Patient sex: M
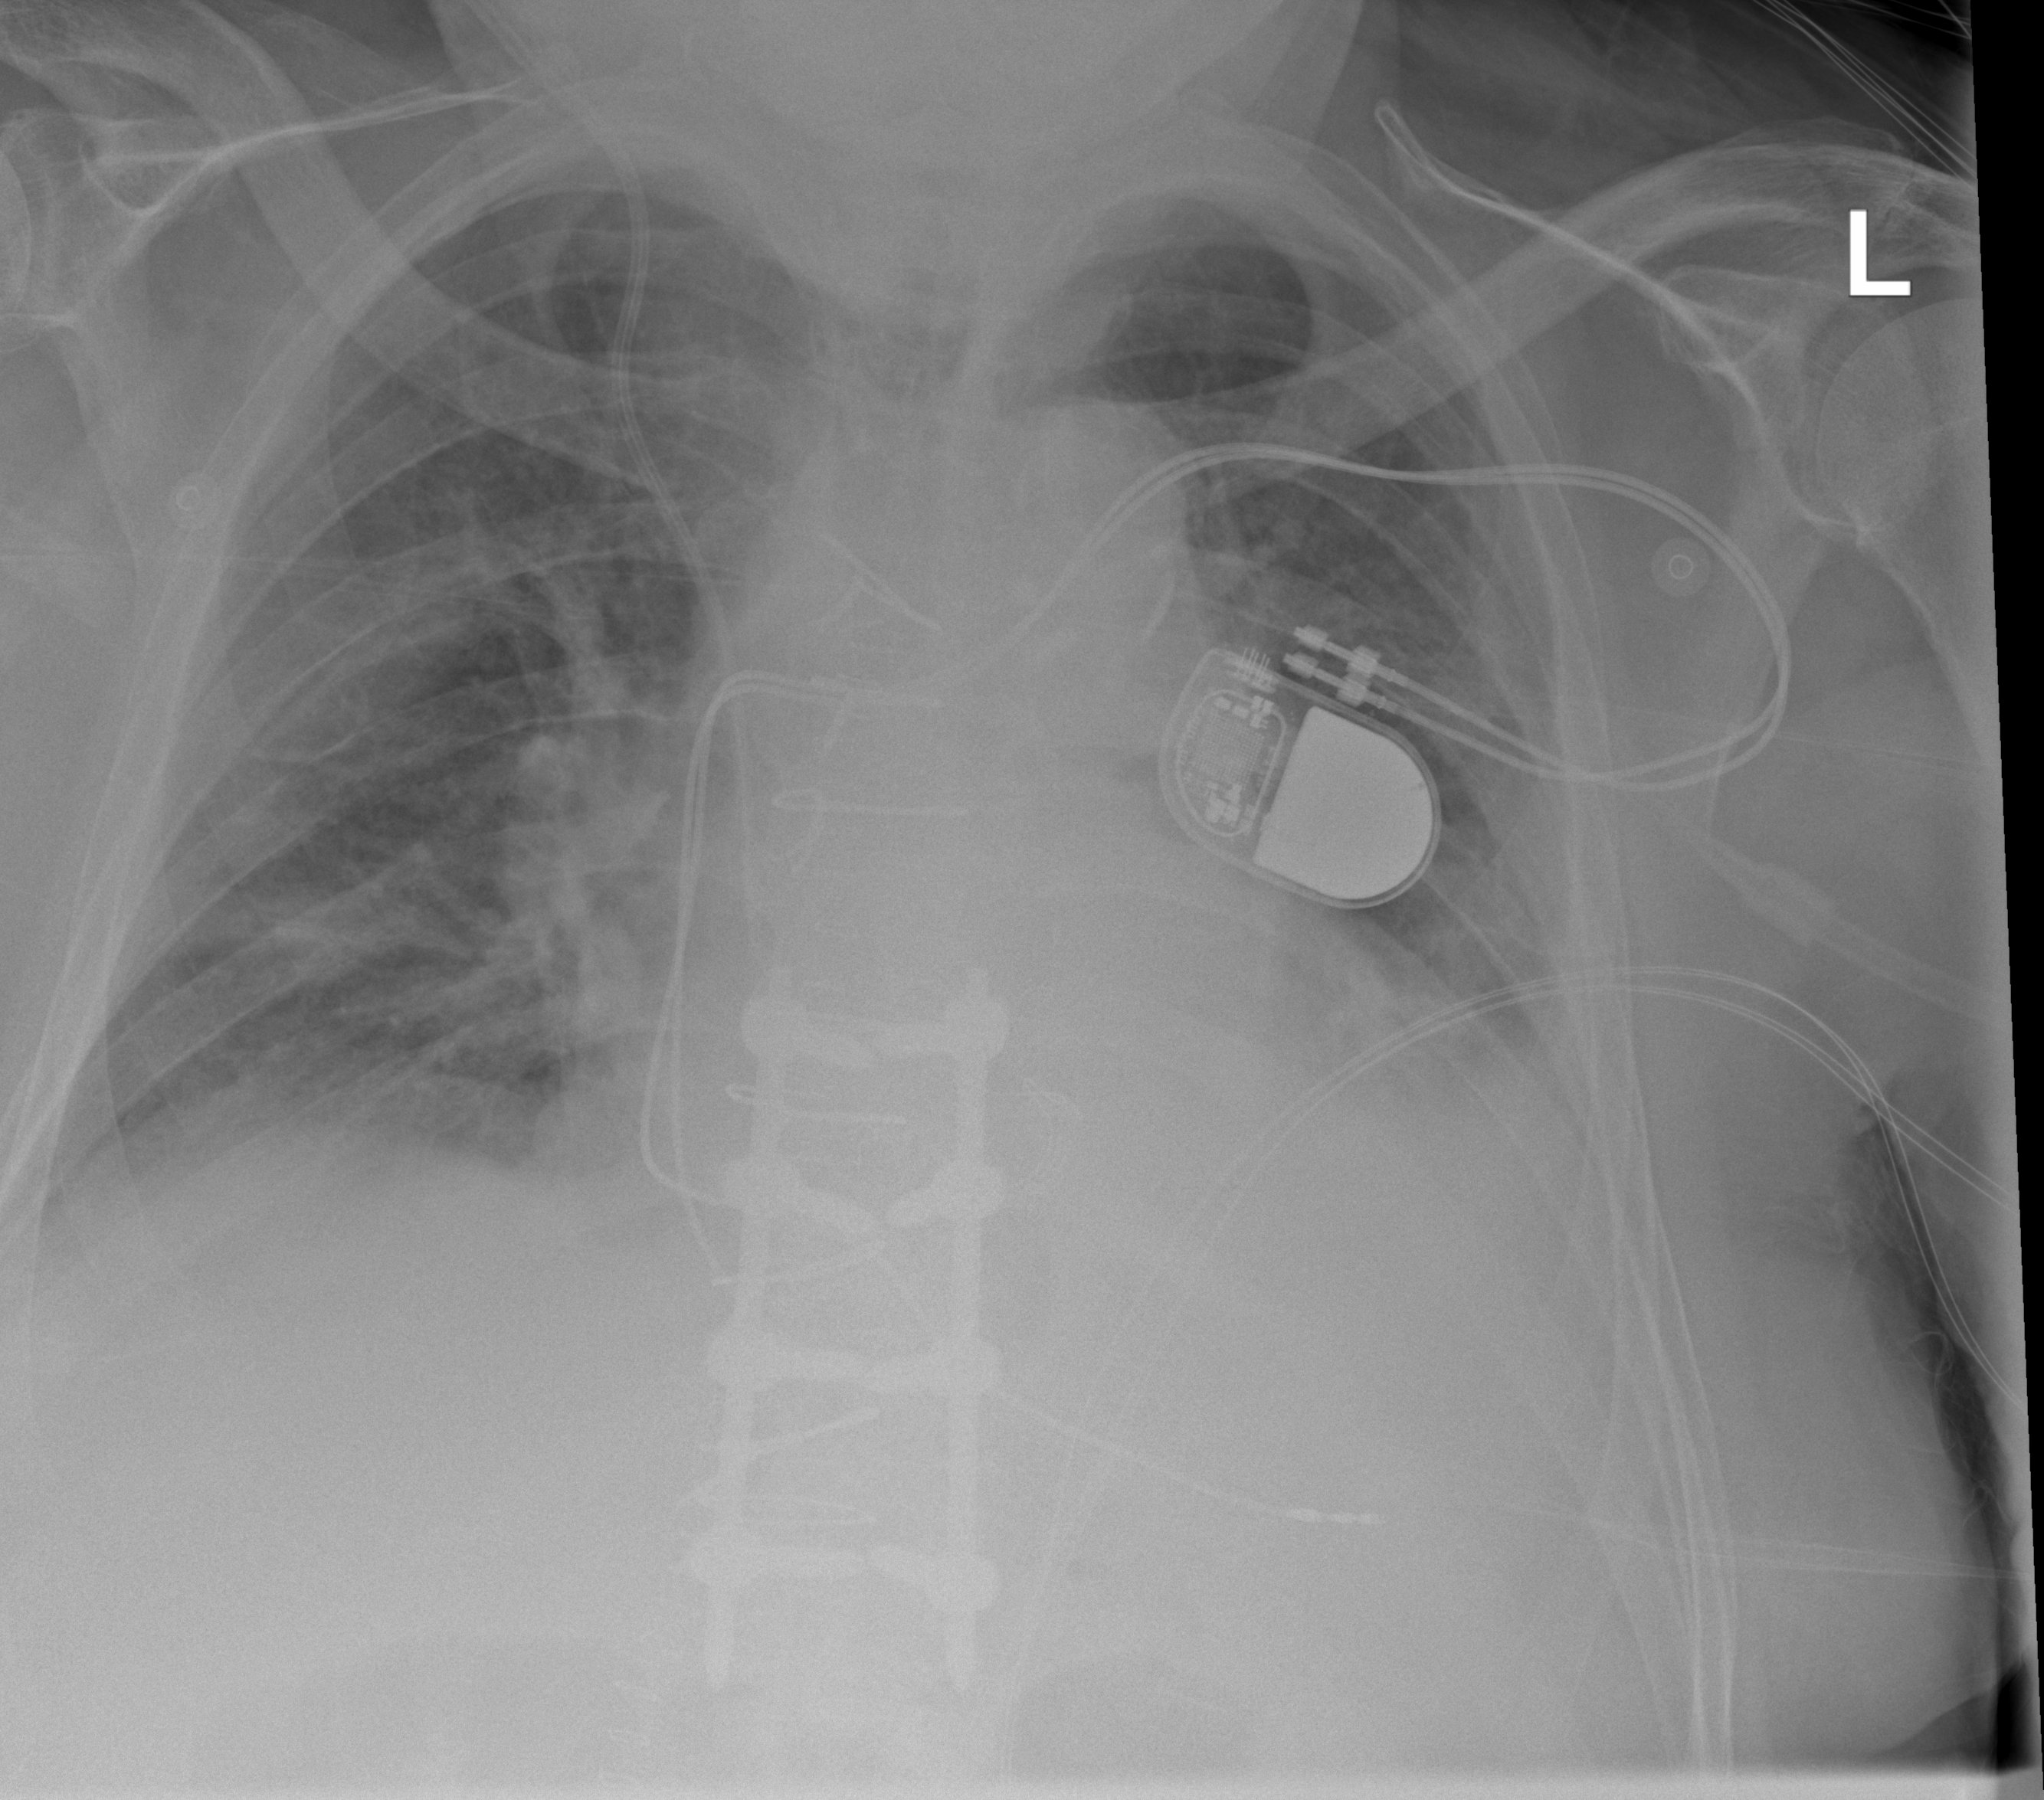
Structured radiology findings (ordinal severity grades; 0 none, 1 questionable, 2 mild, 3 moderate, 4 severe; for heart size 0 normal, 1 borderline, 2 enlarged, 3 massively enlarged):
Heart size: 2
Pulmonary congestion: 2
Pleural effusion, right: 2
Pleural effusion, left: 3
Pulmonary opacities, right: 2
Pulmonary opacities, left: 2
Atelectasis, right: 2
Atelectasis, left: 3